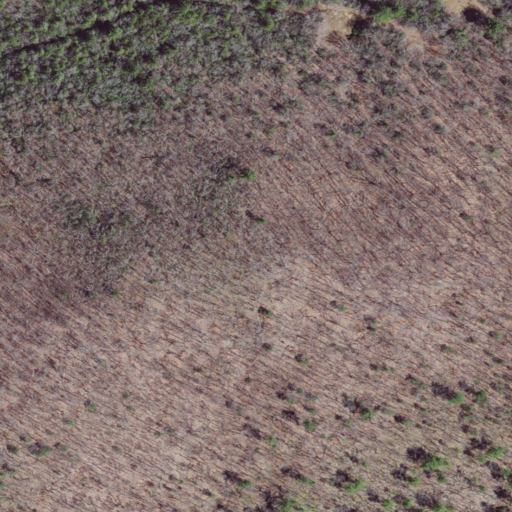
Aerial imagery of ridge(s) in Virginia named Middle Ridge containing deciduous forest, mixed forest, and evergreen forest